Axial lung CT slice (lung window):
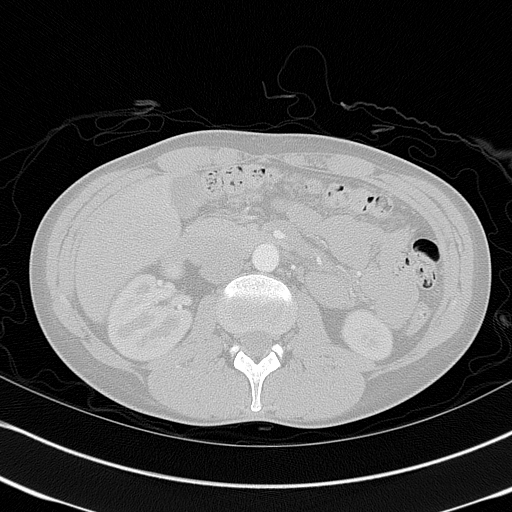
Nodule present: no